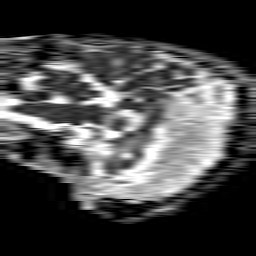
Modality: ADC
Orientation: sagittal
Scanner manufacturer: philips
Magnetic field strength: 1.5 T
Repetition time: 4.6 s
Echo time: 0.09059 s